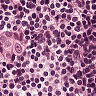
Metastatic tissue present: yes